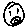
Label: smiley face